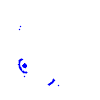
Particle: pion